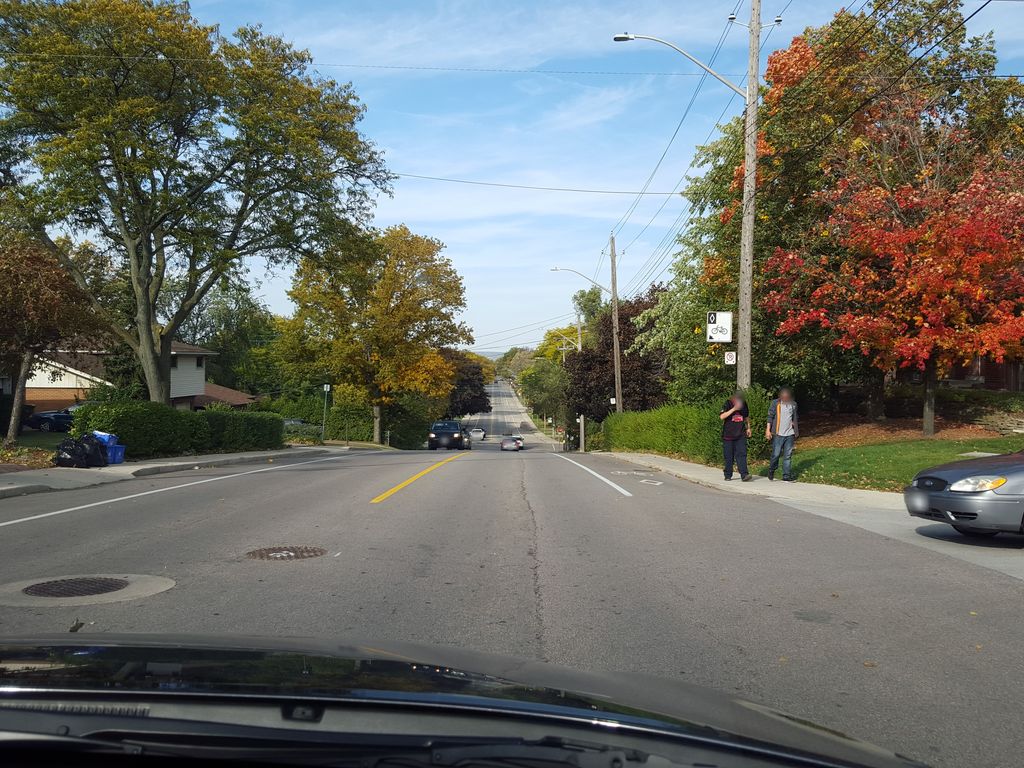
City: hamilton